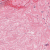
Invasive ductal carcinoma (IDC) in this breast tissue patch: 0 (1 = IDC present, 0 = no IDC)